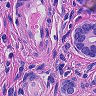
Metastatic tissue present: yes